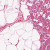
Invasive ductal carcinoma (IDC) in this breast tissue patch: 0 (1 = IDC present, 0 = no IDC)